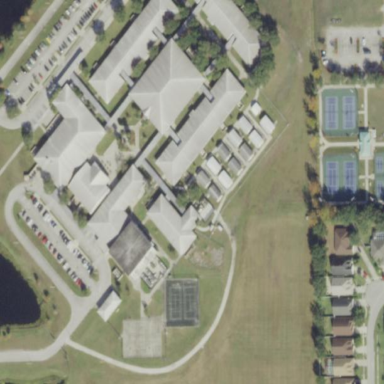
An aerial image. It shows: School.